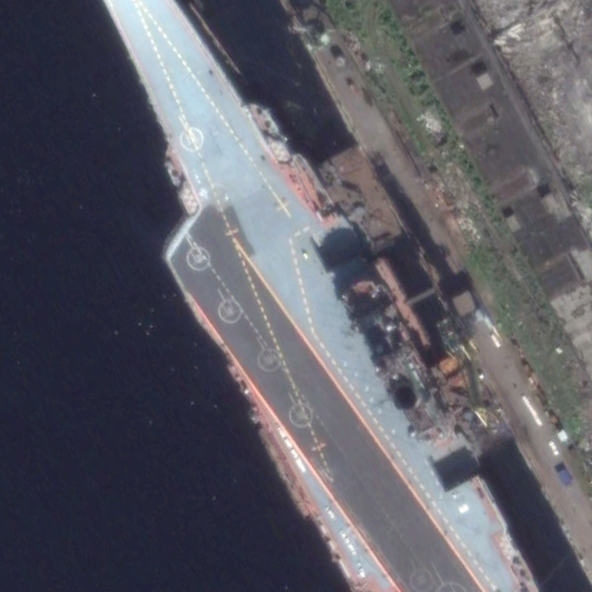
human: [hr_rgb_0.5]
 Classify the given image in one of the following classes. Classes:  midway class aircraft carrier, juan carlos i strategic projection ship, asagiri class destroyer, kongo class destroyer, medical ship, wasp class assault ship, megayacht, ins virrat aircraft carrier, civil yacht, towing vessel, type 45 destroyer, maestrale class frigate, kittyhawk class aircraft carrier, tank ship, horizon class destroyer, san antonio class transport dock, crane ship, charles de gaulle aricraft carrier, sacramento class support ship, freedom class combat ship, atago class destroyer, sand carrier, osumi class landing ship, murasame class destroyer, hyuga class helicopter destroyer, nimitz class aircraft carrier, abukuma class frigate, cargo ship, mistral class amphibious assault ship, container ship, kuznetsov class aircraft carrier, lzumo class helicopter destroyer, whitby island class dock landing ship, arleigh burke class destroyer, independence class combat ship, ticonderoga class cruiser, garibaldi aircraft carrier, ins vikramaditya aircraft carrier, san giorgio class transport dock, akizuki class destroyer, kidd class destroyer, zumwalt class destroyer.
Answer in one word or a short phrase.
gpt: Kuznetsov class aircraft carrier